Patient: sex F, age 56
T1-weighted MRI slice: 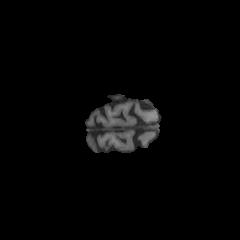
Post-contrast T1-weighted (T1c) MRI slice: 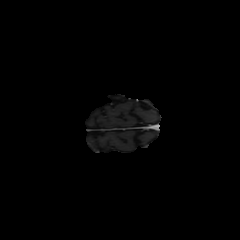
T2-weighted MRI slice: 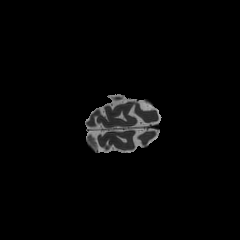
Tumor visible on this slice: yes
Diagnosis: Oligodendroglioma, IDH-mutant, 1p/19q-codeleted
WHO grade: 2